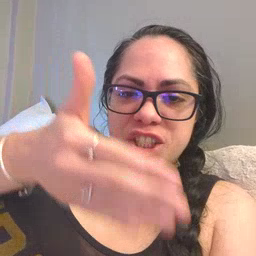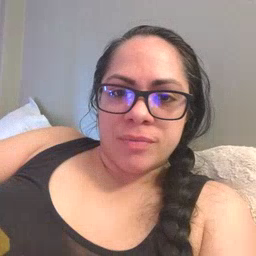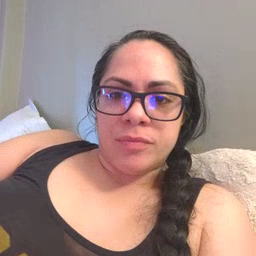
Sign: fish